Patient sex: M
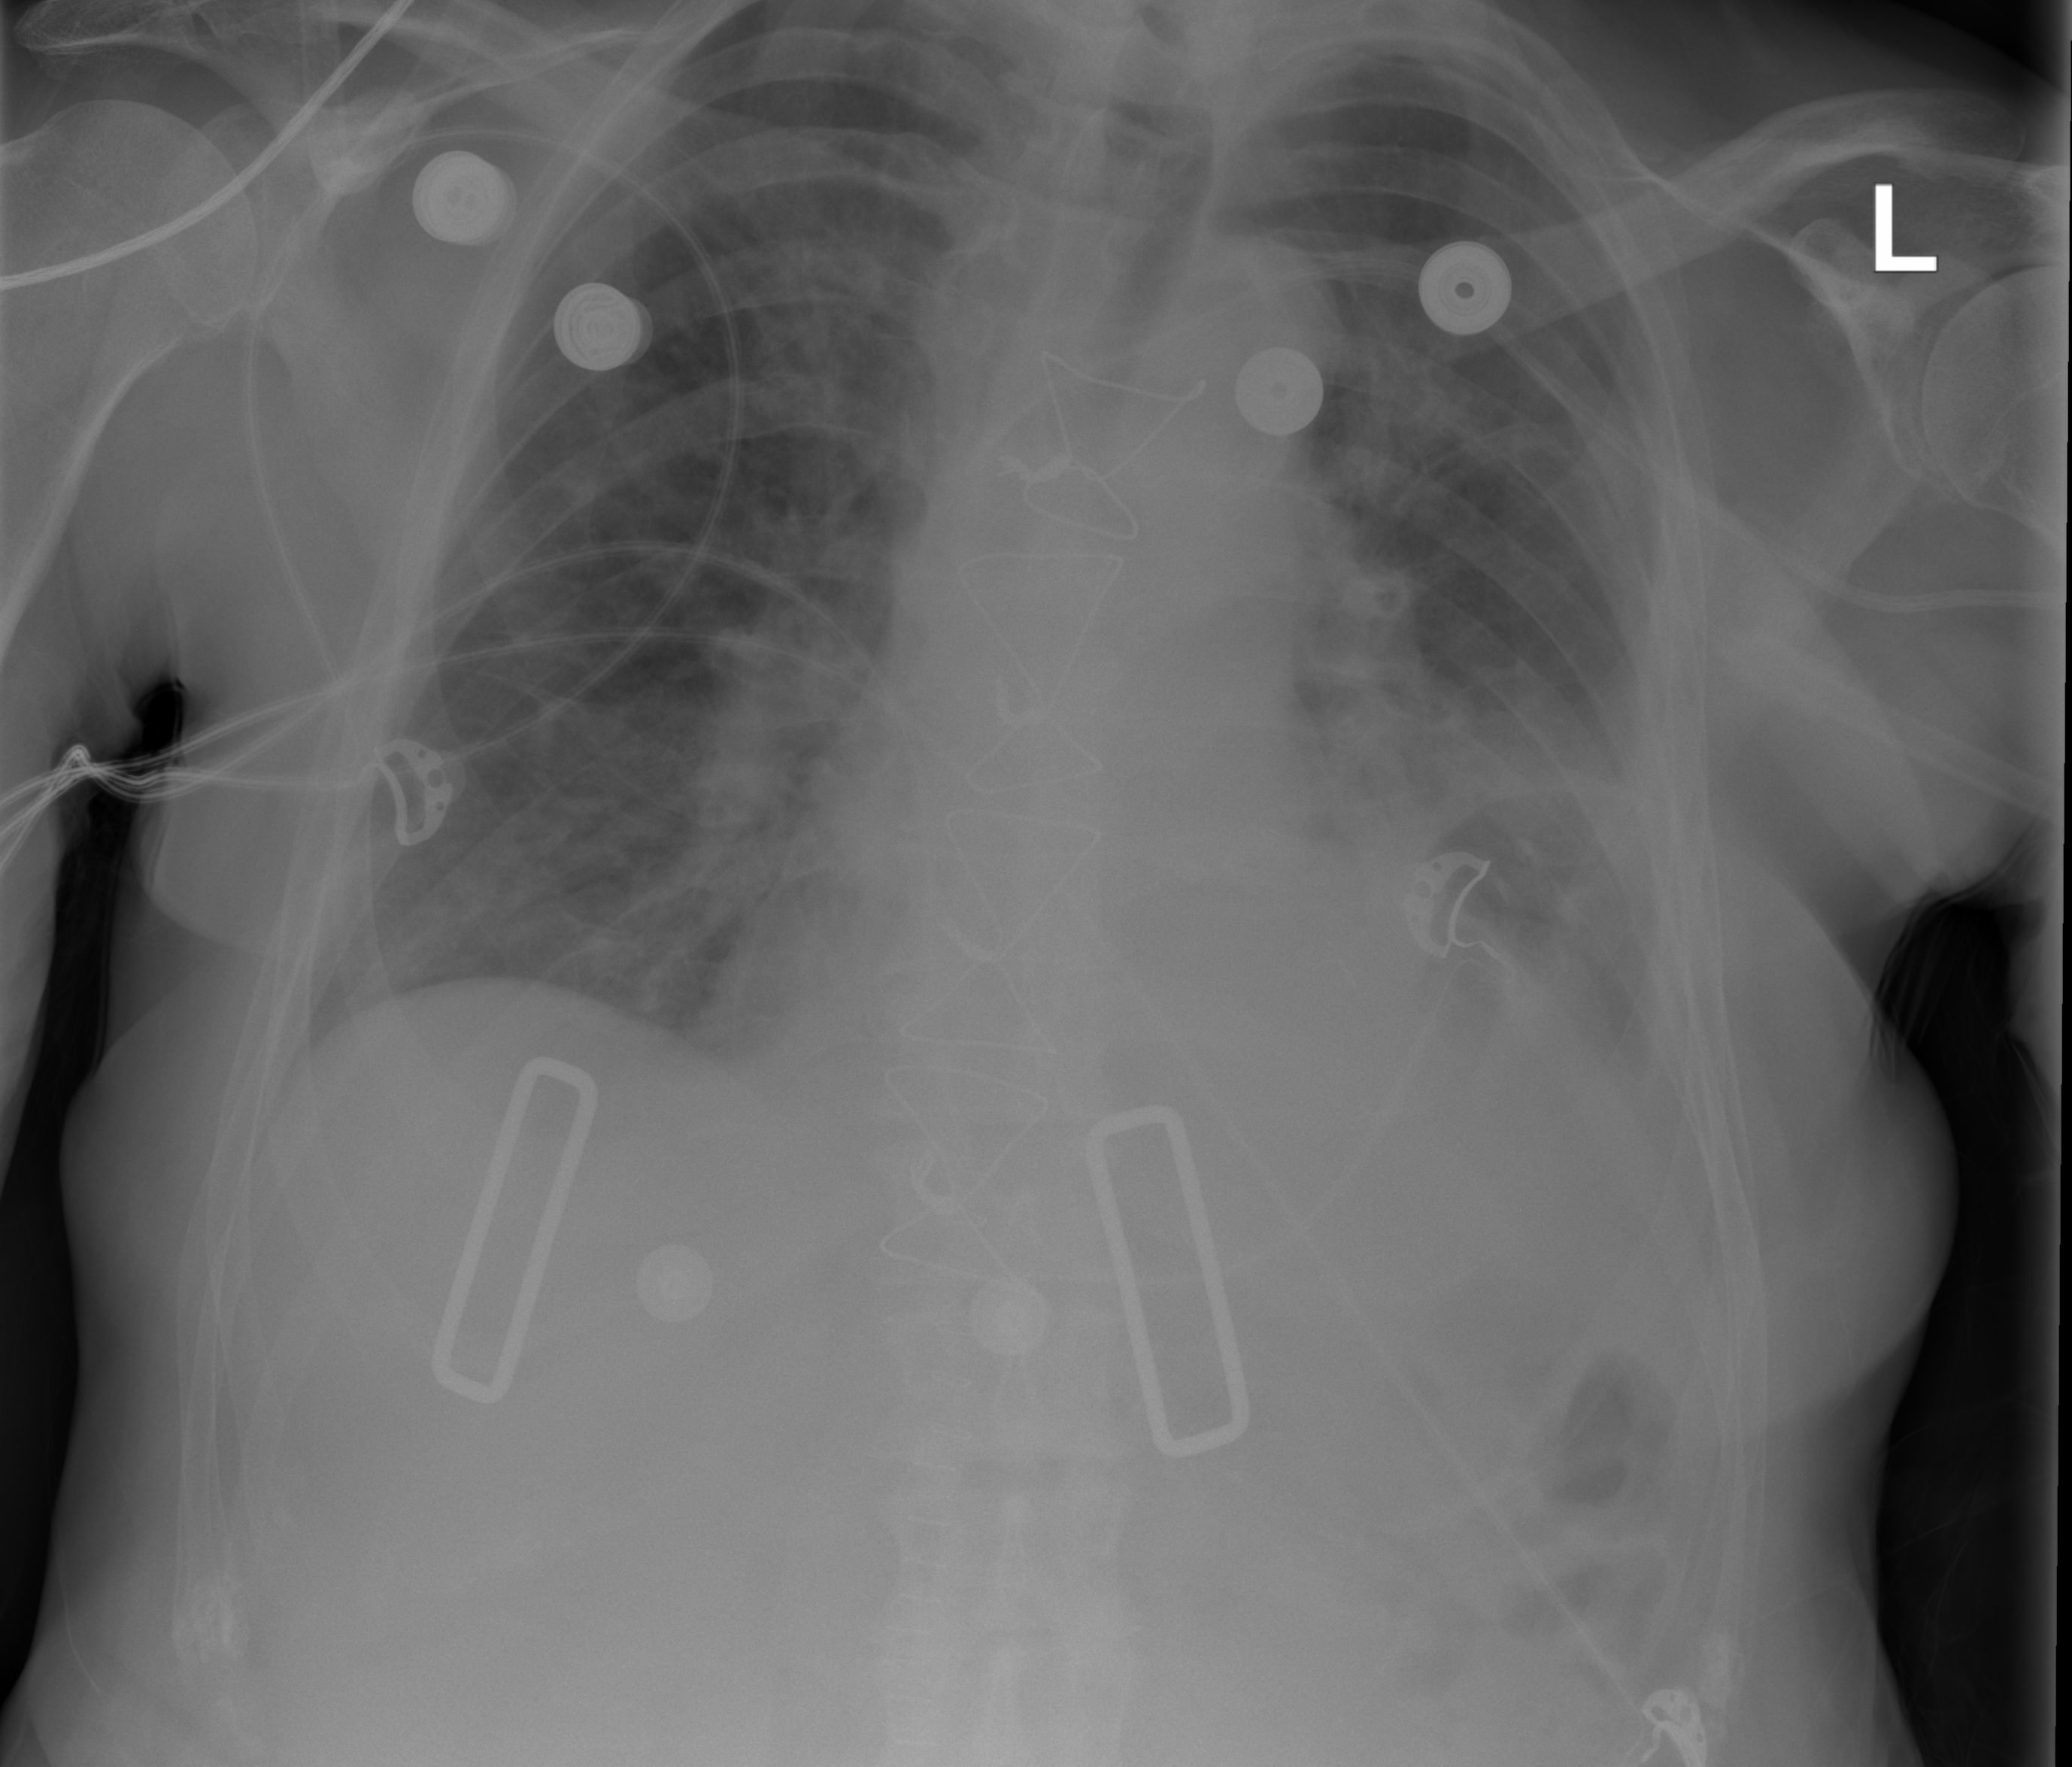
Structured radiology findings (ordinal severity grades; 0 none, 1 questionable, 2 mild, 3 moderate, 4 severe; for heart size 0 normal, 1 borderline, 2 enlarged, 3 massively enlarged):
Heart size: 2
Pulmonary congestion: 2
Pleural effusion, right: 0
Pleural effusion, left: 2
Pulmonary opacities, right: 0
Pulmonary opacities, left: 0
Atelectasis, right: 0
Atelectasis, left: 2